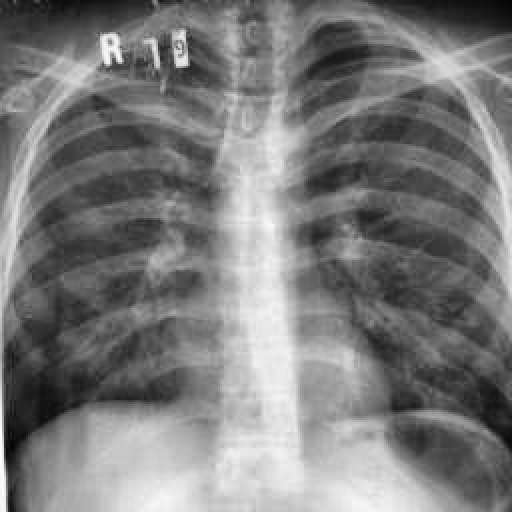
Finding: TUBERCULOSIS